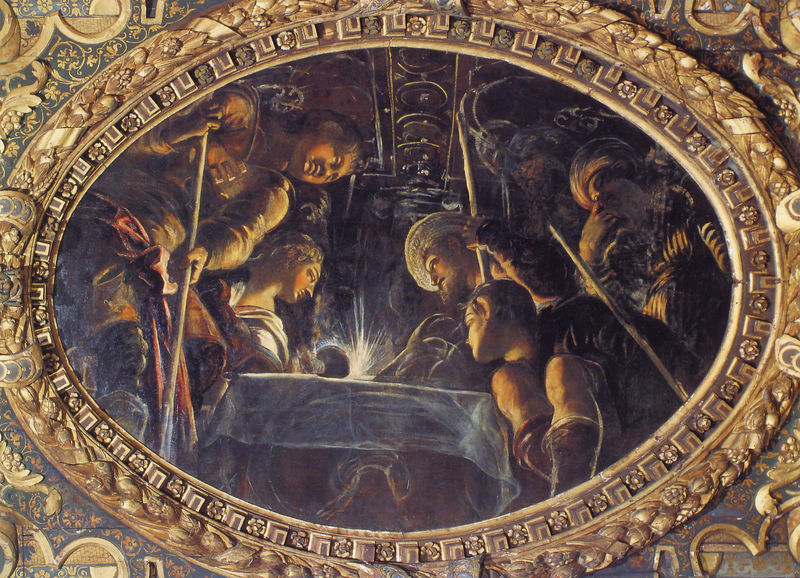
Titel: Deckenmalerei des Sala superiore
Künstler: Jacopo Tintoretto
Standort: Venedig, San Rocco (EU - I - Venetien)
Schlagwörter: blau, dunkel, menschen, hell, licht, tisch, weiss, blüten, rot, tuch, rahmen, stehen, schauen, tischtuch, gold, oval, stab, ähre, soldaten, strohhut, streifen, knie, leuchten, stangen, strahlen, stiefel, kranz, schein, krieger, speere, fresko, wachen, deckenmalerei, froschperspektive, glorie, bicht